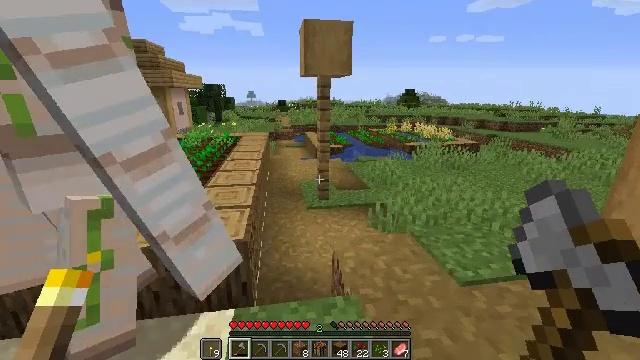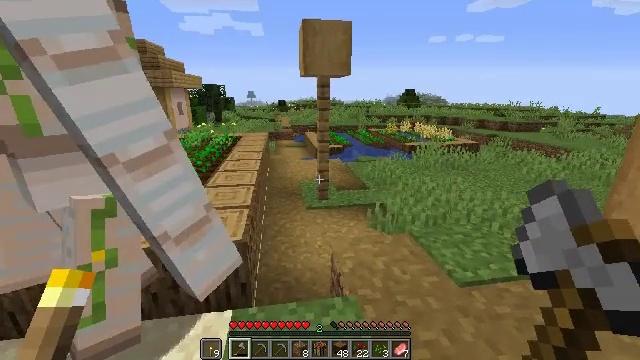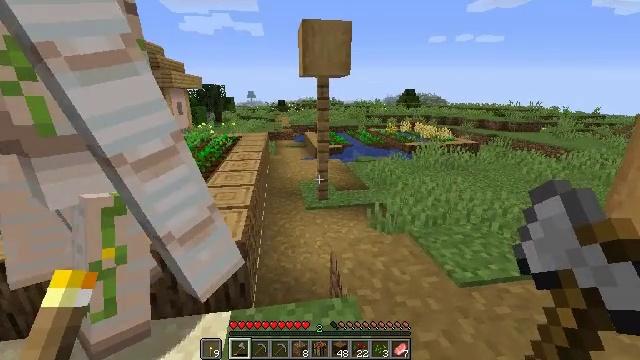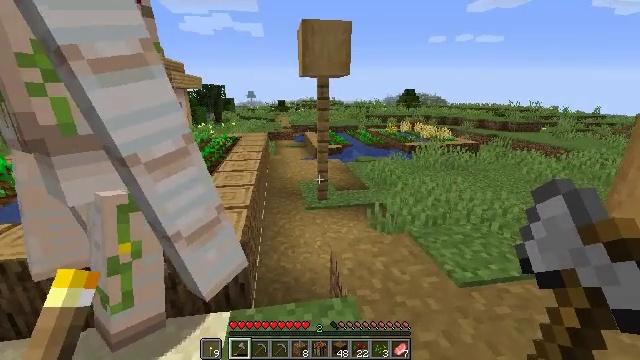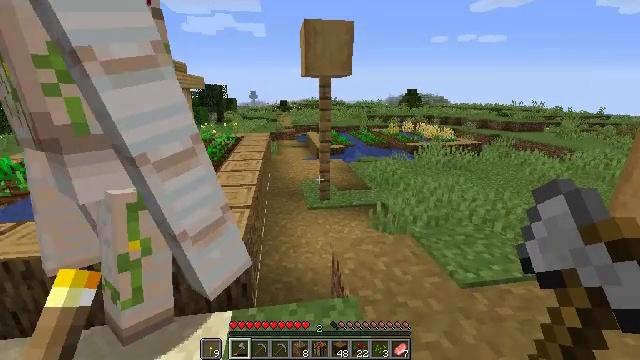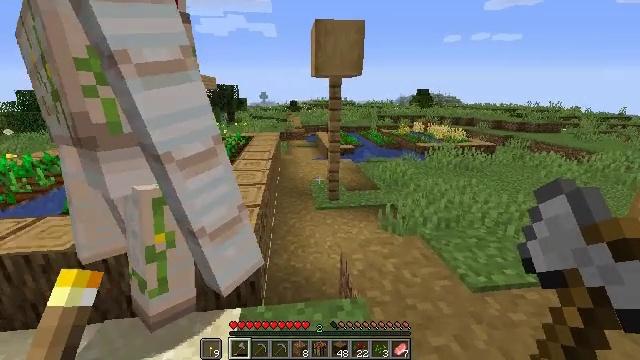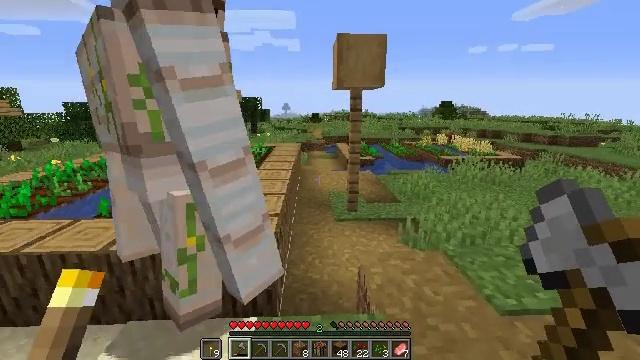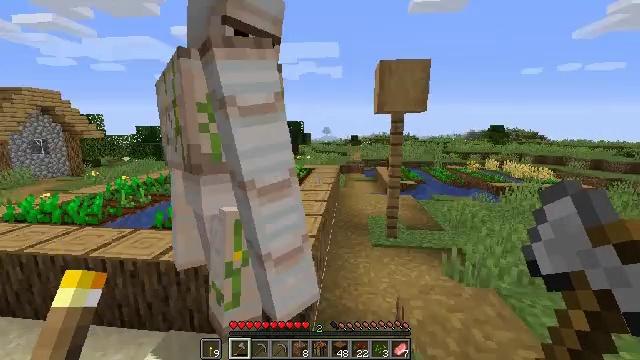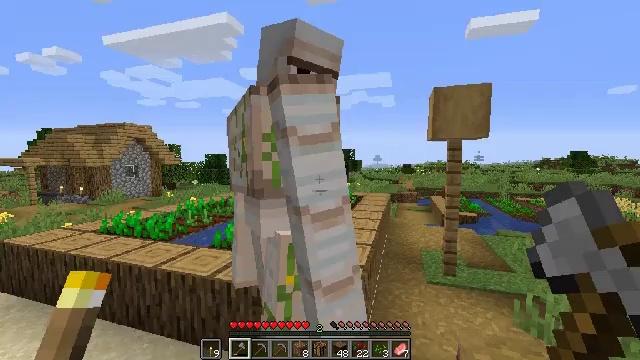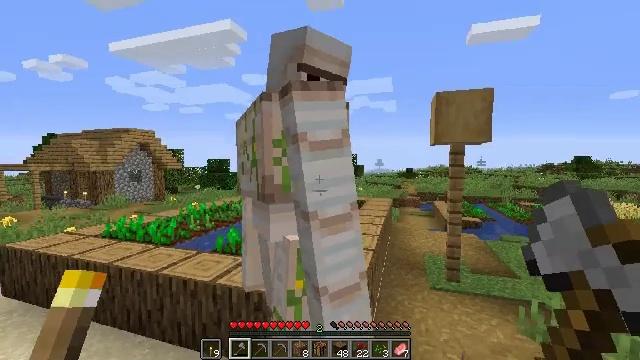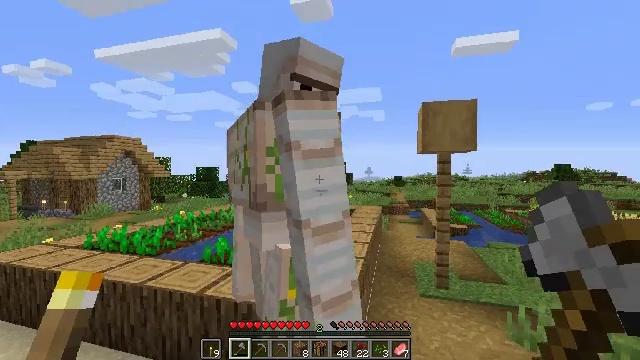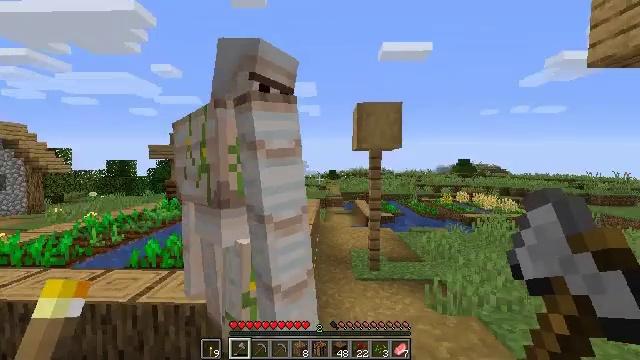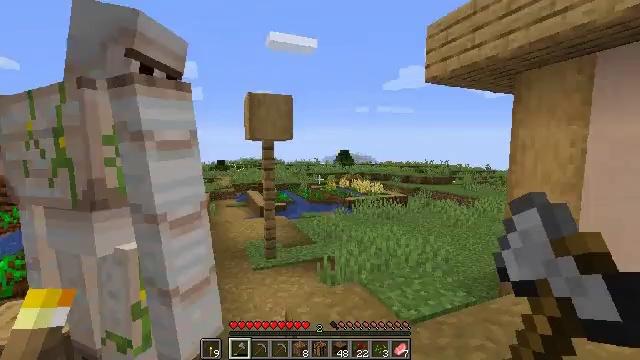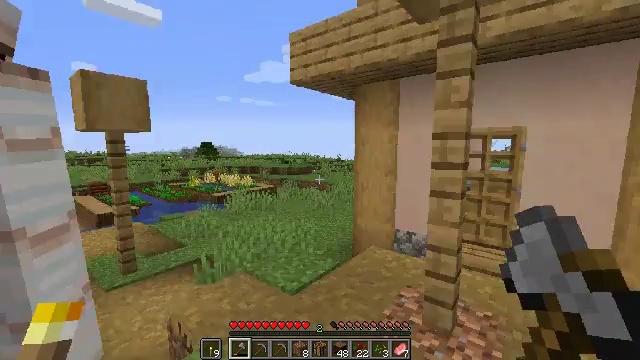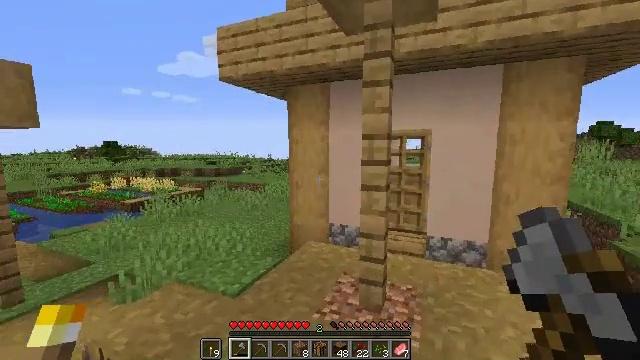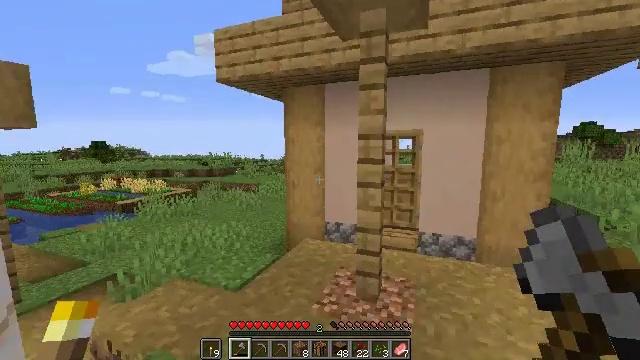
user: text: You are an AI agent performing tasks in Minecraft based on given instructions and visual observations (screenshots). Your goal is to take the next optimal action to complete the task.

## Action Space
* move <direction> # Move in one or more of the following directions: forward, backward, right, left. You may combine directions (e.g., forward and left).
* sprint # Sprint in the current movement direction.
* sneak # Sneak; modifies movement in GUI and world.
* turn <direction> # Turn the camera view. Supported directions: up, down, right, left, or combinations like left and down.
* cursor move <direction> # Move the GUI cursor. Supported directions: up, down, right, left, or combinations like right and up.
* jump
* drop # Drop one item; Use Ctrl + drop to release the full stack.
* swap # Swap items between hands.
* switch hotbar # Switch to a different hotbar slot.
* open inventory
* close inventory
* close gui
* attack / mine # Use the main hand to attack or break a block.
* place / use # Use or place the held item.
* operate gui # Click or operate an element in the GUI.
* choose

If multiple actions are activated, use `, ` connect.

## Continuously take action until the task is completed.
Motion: motion action
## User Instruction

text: Mine the barrel to retrieve its items.
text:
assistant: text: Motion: no_op
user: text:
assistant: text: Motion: no_op
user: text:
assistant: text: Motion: no_op
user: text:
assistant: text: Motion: no_op
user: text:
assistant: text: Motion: turn left
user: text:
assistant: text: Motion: turn left and up
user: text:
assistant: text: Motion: turn left and up
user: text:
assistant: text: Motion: turn left and up
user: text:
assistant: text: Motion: turn up
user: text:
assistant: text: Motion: move back and move left, turn right and up
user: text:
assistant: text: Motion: move back and move left, turn right and down
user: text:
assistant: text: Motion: move back and move left, turn right and down
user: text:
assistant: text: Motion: move back and move left, turn right and down
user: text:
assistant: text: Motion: move back and move left, turn right
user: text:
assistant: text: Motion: move back, turn right
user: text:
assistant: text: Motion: move back
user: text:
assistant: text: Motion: move back and move right
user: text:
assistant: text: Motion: move back and move right
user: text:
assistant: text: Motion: move back and move right, turn right and down
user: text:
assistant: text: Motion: move right, turn right and down
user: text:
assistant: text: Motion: turn right
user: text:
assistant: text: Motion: turn left
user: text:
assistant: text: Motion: move forward
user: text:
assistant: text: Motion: move forward
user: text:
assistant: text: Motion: move forward
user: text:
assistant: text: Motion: move forward
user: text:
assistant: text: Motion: move forward, turn right
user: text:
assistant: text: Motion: move forward, turn right
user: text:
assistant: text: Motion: move forward
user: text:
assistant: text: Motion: move forward